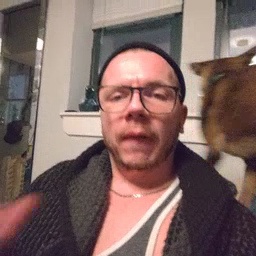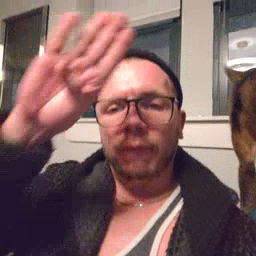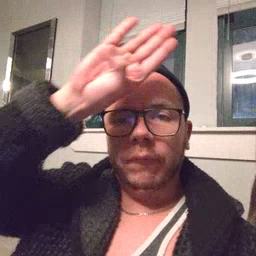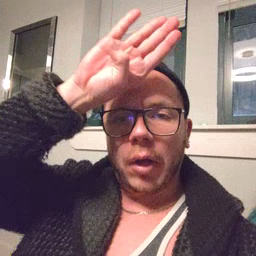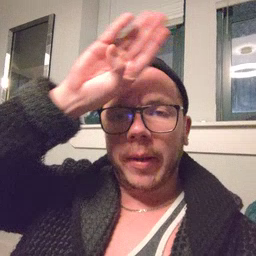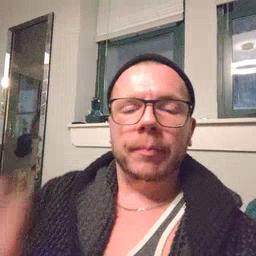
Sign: fireman